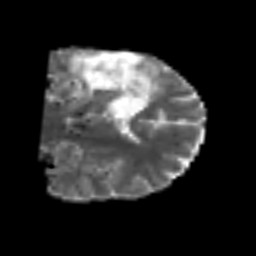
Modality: MD
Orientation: coronal
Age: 50
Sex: male
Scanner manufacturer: siemens
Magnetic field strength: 3 T
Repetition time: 6.1 s
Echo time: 0.101 s